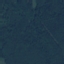
Label: Forest